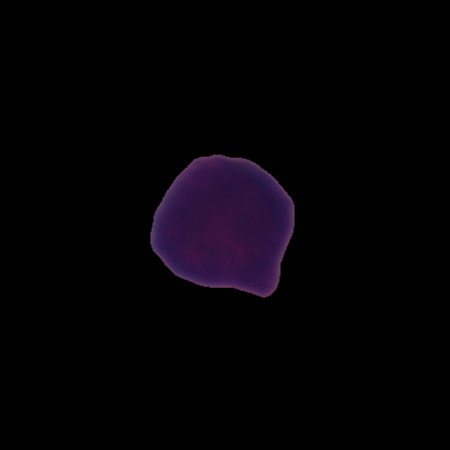
Label: healthy